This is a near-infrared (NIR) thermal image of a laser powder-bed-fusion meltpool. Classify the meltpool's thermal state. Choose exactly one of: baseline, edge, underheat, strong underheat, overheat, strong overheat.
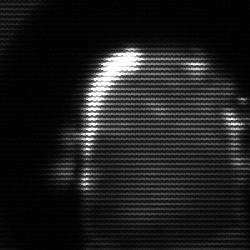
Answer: baseline